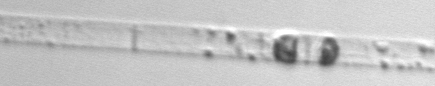
Label: Dactyliosolen_blavyanus